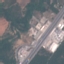
Label: Highway